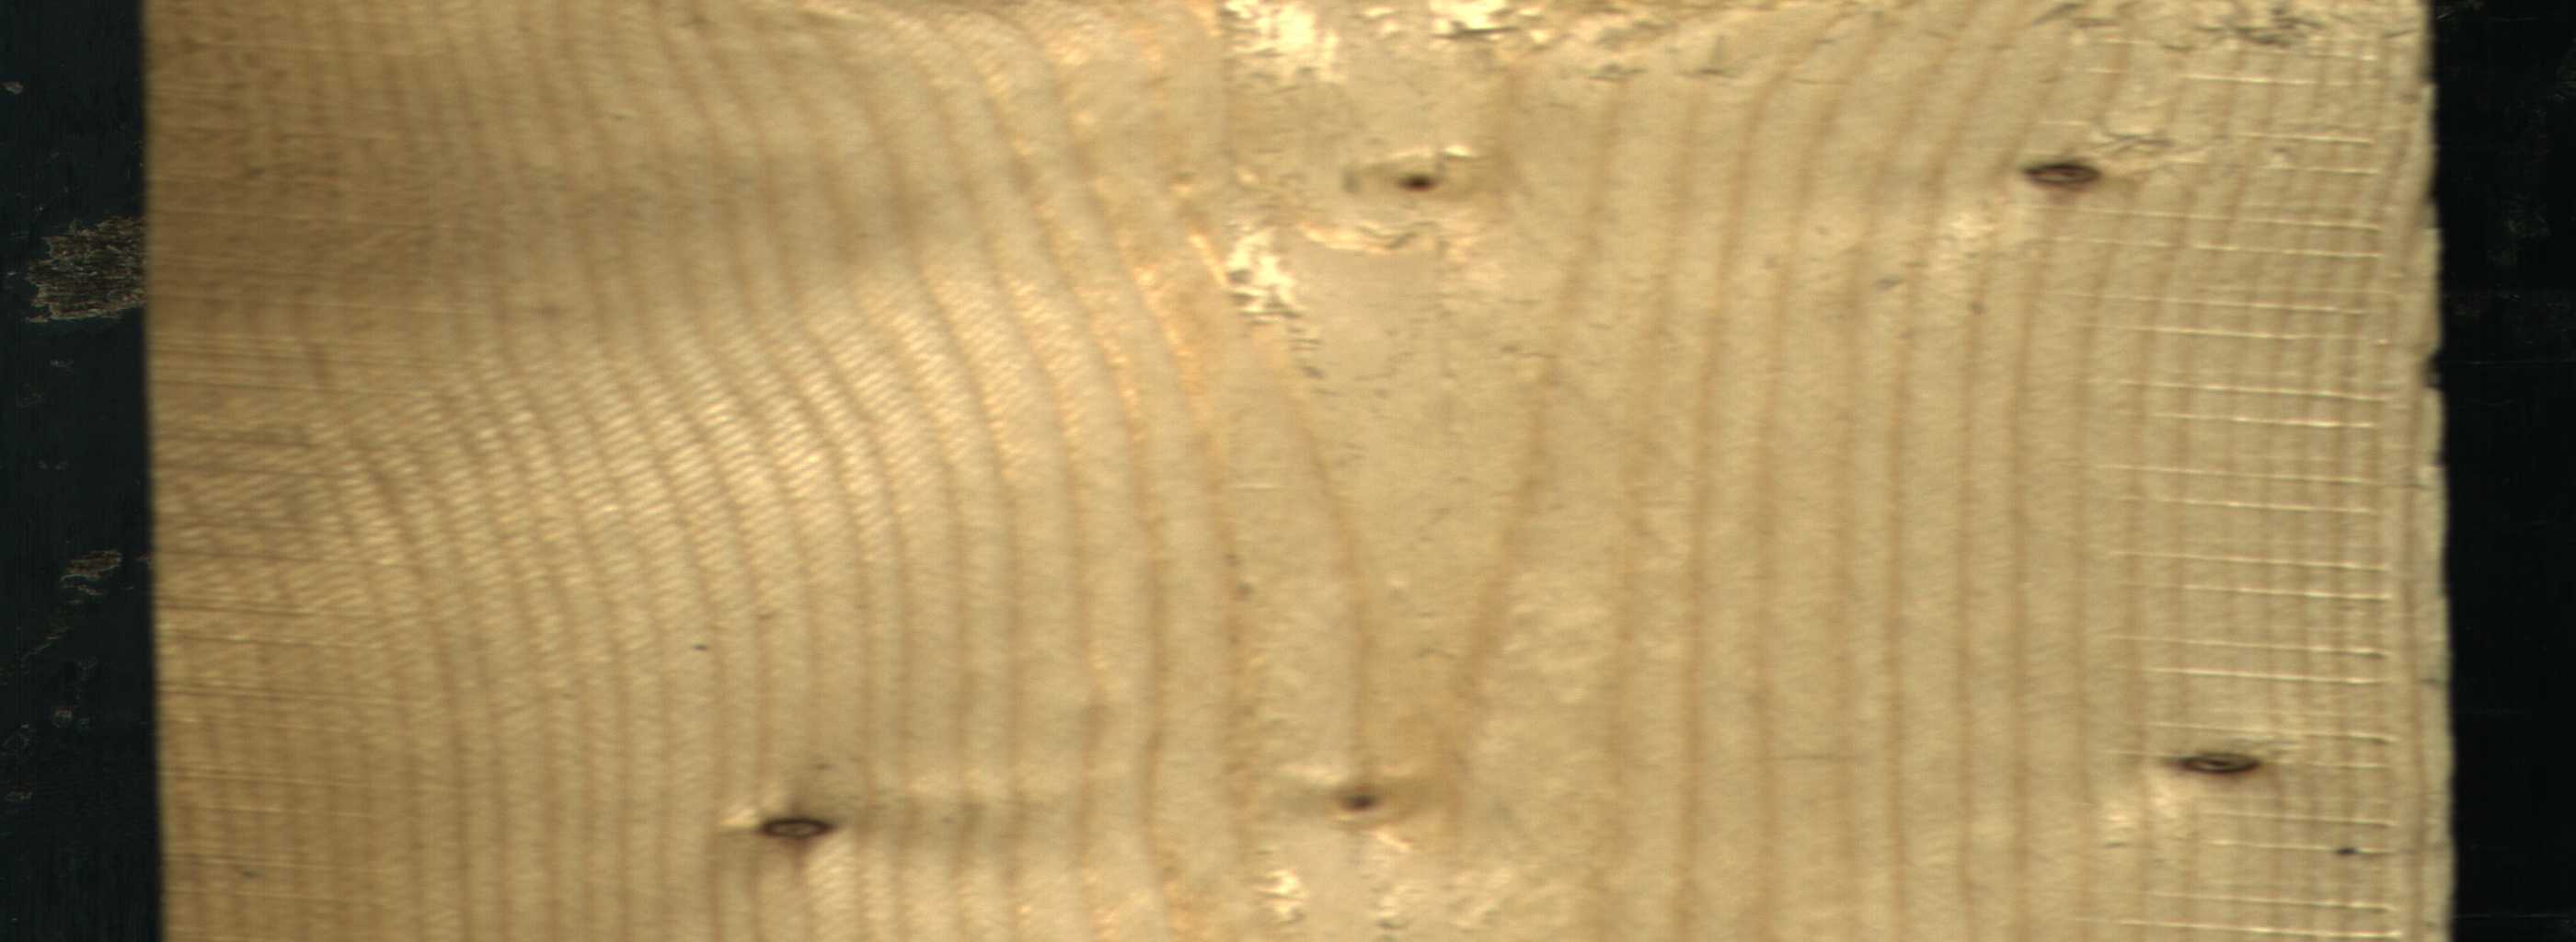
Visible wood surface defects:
Dead_Knot
Dead_Knot
Dead_Knot
Dead_Knot
Dead_Knot